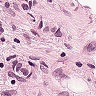
Metastatic tissue present: yes